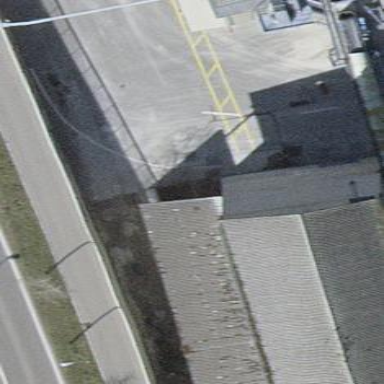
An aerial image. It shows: View of roof of building.